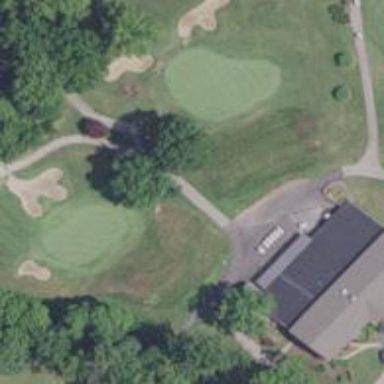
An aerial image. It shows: Path for both road and golf.